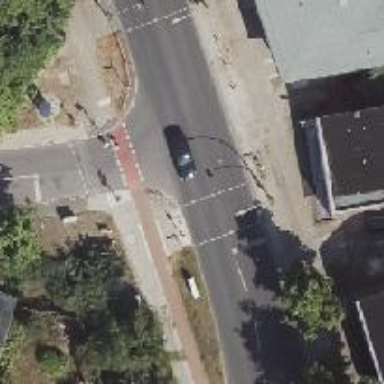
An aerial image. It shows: Road crossing with traffic signals.